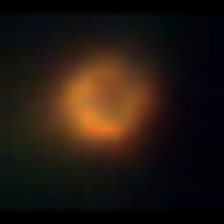
Taxon: NanoPlankton
Group: Other